Question: I am looking for someone to suggest a good jQuery carousel plugin with thumbnails below and larger version of those thumbnails above it.
There are many jQuery carousels with an option for slideshow along with thumbnails, but what I need is,
3 images to be visible in the slideshow. Prev image of "current slide" and Next image of "current slide". So when the user clicks a thumbnail, it also slides the above slideshow with 3 images.

Any ideas how to implement with an existing jquery carousel plugin?
I guess, a multiple carousel with "sync" feature? Anything else?
I came across FlexSlider and it has option for Slideshow with thumbnail carousel. <URL> It automatically adds a "flex-active-slide" to the slideshow image. I decided to make visible the prev and next images depending on the "flex-active-slide", so it shows 3 images in 1 scroll. But, when I change the width of each slideshow, "flex-active-slide" is not added. This makes it difficult to determine the prev/next slide which I want to show along-with. I have tried other carousels like CarouFredsel, but couldn't find a solution.
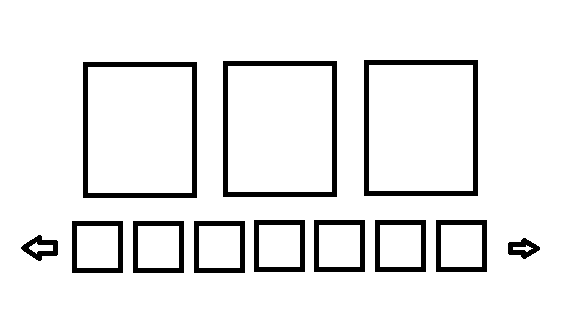
Answer: <URL> is the closest implementation for such a use-case.
<URL>